Question: My question is about the Type of db that is on a shared hosting Linux server. phpMyAdmin shows that db has MyISAM Type. I don't think I can change it. I mean I don't know.
All tables in that db have InnoDB type.
Does it make sense to change db type to InnoDB? Should I? (I don't know if I can choose a db type on a shared hosting server).
Of course I can contact a customer support and ask them to switch if they can, but I don't know if it makes any sense and has any pros.
Should I take care of it?
Thank you.
Added: The image above is a screenshot from phpMyAdmin.
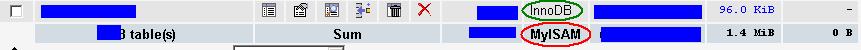
Answer: This is the default storage engine of the server. If you do not specify a storage engine when creating a table then the server picks MyISAM as the default
For example on my server InnoDB is the default.
'''
mysql> show engines\G
*************************** 1. row ***************************
Engine: InnoDB
Support: DEFAULT
Comment: Supports transactions, row-level locking, and foreign keys
Transactions: YES
XA: YES
Savepoints: YES
'''
Also in answer to your second question. Yes you can change the storage engine. You can do this with the ALTER TABLE command.
'''
ALTER TABLE mytable ENGINE=MYISAM;
'''
I suggest not to change storage engines unless you have a specific need for a feature in an engine.